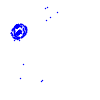
Particle: kaon